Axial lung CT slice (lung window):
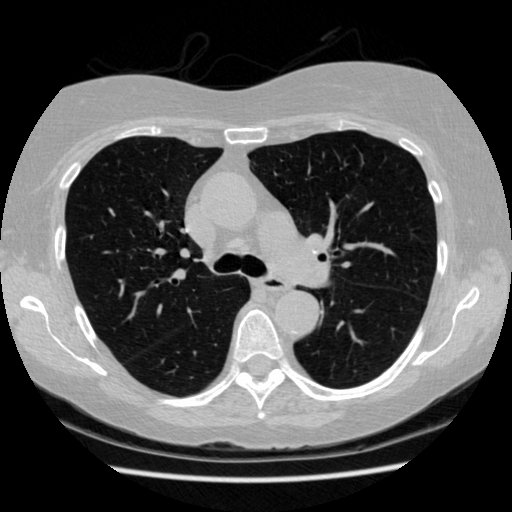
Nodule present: no